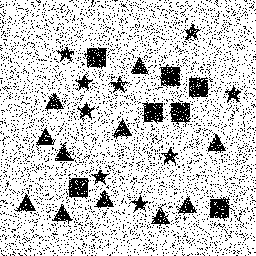
Squares: 7
Triangles: 11
Stars: 9
Total shapes: 27